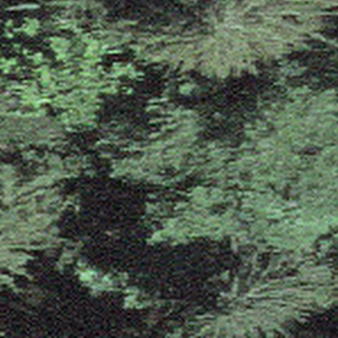
Label: other